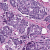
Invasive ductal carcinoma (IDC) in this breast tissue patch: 1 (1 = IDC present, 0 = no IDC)